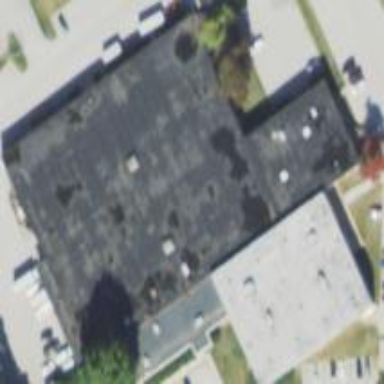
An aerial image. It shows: Fitness center building.